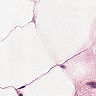
Metastatic tissue present: no